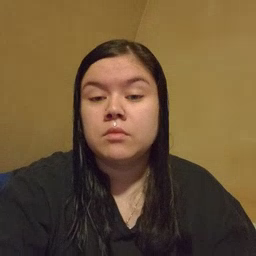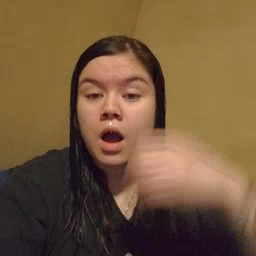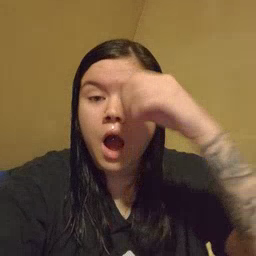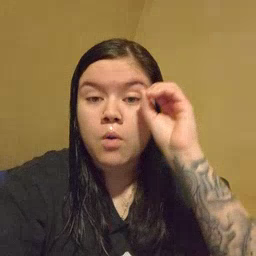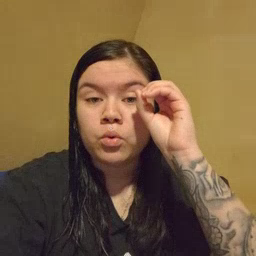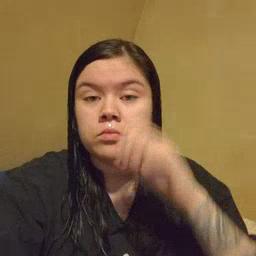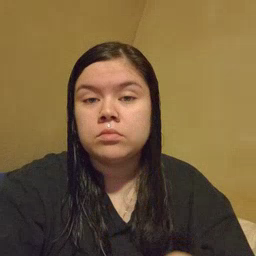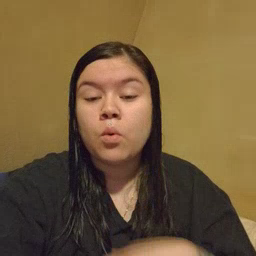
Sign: owl